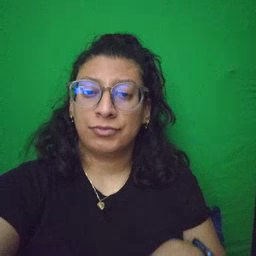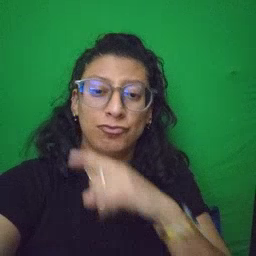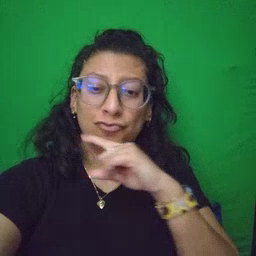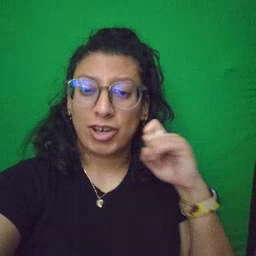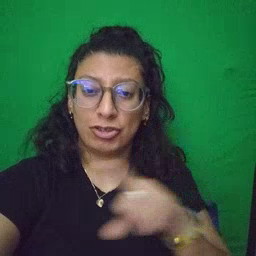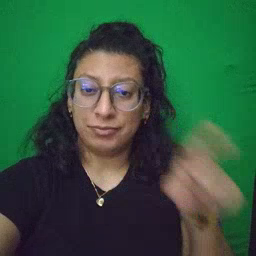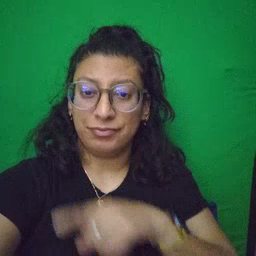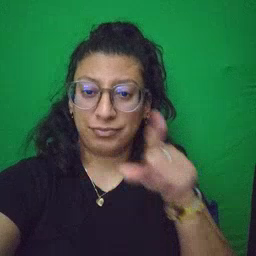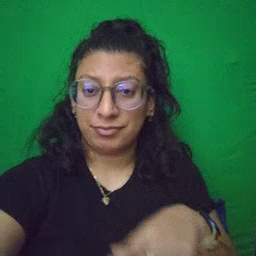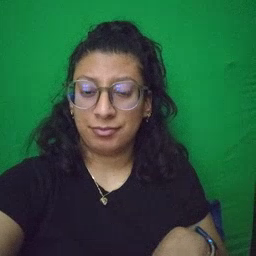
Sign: dryer